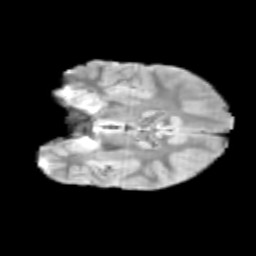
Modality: T2w
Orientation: coronal
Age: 11
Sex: male
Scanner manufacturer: siemens
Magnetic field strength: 3 T
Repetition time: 3.8 s
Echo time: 0.07 s